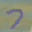
Label: 7